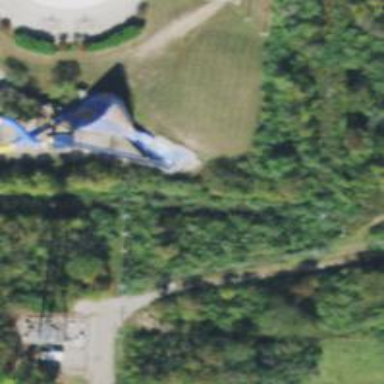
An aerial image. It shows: Bridge leading to water slide attraction.